Brain MRI, t1w sequence, axial 2D slice.
Patient: age 30, sex M, weight 95 kg, height 1.95 m
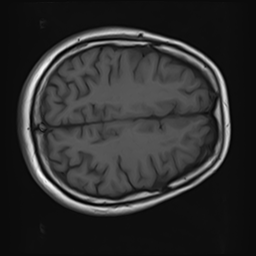